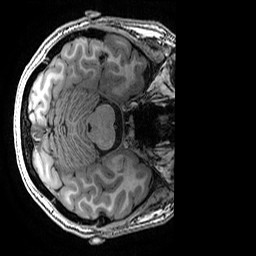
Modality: T1w
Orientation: axial
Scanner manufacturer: ge
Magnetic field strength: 3 T
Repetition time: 0.007 s
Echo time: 0.00342 s